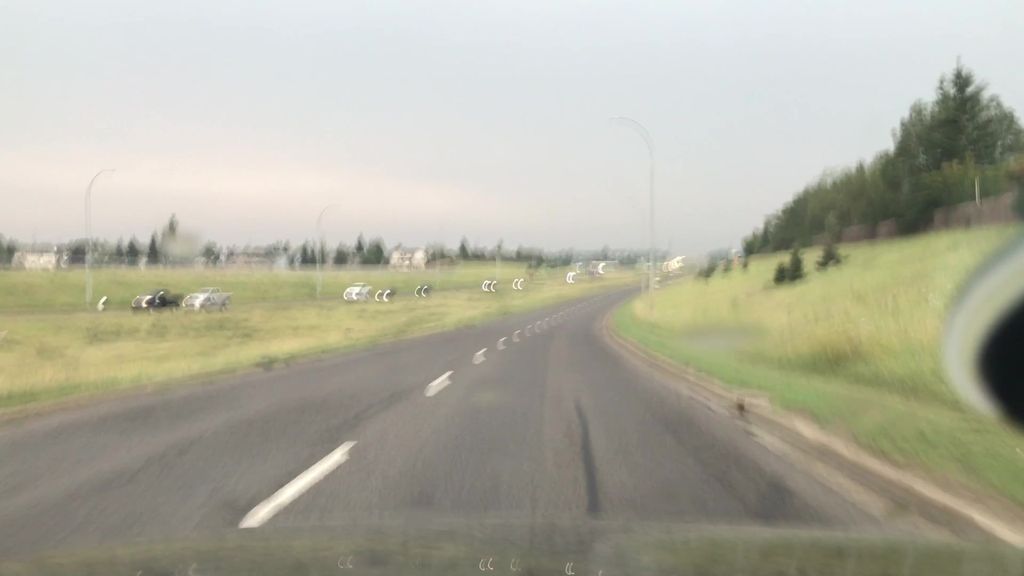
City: edmonton